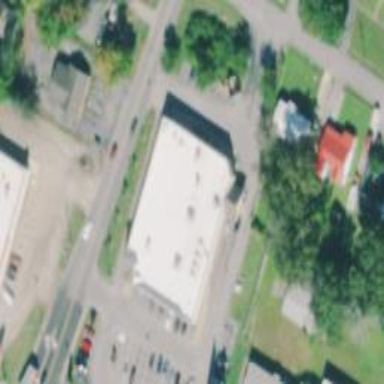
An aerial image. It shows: Pharmacy building providing healthcare services.